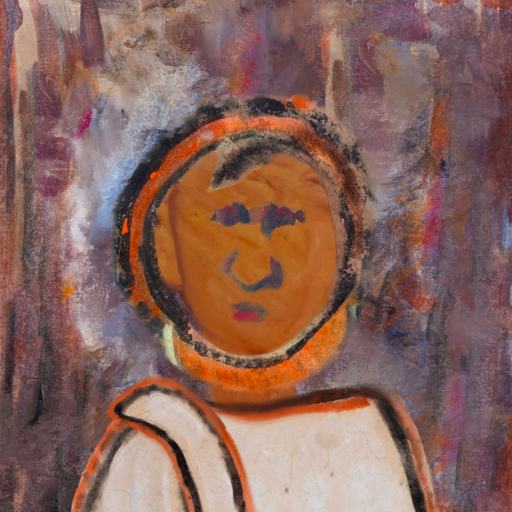
Background: Hypocrite, Head And Neck Front: Pious_Lady, Face Front: In_The_Sun, Bust: Roy_Bahadur, Hair Front: Childish, Head Accessory: Blank, Second Necklace: Blank, Necklace: Blank, Baby: Blank